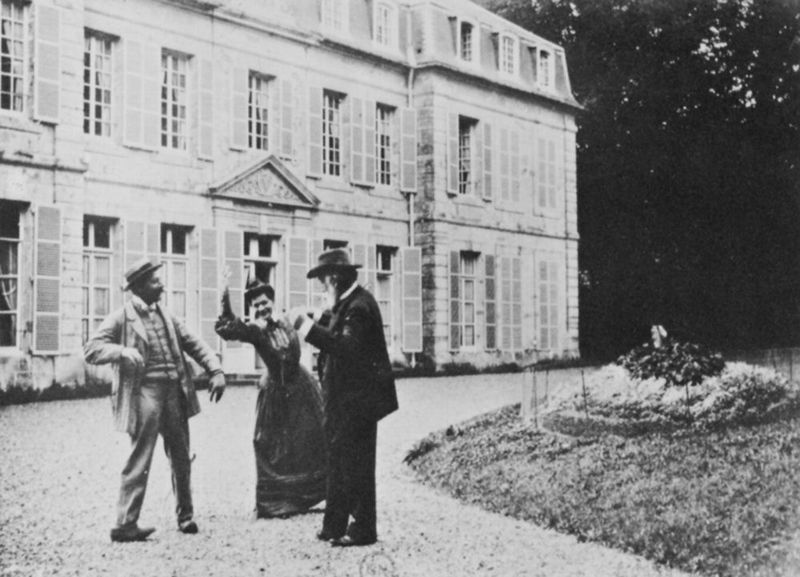
Titel: Degas, Monsieur und Madame Jacques Fourcy im Park des Schlosses Ménil-Hubert
Künstler: Antoine Degas
Standort: Paris
Institution: Archive der Nationalen Bibliothek
Schlagwörter: baum, hand, mann, weiß, bäume, cezanne, menschen, blumen, fenster, frankreich, frau, geste, grau, hintergrund, hut, hüte, kleid, männer, schwarz, strasse, szene, tür, anlage, dach, gebäude, gras, haus, park, rasen, schloss, weg, wiese, herren, tanz, alt, anzug, anzüge, bart, bärte, hose, jacke, jung, schnurrbart, architektur, arm, arme, barock, bärtig, kragen, mensch, stehen, bild, pfad, land, mantel, stehend, drei, klassizismus, personen, renaissance, wald, fensterläden, rund, garten, lächeln, sommer, fassade, türen, zwei, russland, giebel, allee, hof, laden, läden, pilaster, kies, frack, monet, vergnügen, stimmung, rodin, knöpfe, weste, freude, grass, foto, fotografie, photographie, lachen, eingang, palast, schwarzweiss, künstler, schritt, heiter, treffen, festlich, sonntag, photo, dreiecksgiebel, portal, villa, feiertag, maison, anwesen, mansarde, portikus, bourgeois, beet, blumenbeet, rabatte, auffahrt, einfahrt, herrenhaus, femme, westen, fleurs, fotographie, grüssen, spaß, robe, fptp, fot, klassizistisch, winken, tympanon, ädikula, fassde, rondell, gartenanlage, toit, mansardendach, armen, ausgelassen, herbe, jardin, fenêtres, hommes, scloß, alee, forografie, schnapschuss, musée, fensters, frau männer, freudig, gelöst, vor dem haus, winkt, drei figuren, giverny, folie, 1900, 1920, pg$h, schnurrbat